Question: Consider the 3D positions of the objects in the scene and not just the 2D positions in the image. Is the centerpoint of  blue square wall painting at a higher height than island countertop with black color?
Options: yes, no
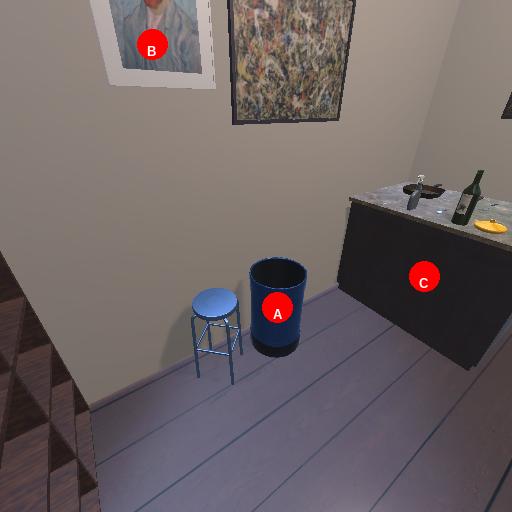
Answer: yes